Question: I have parsed urls of pdfs and showing pdf on a webView, but my Links inside webviews are not opening in a browser.i have not used CGPDFDocument. my code is simple :). can anyone help me out.i have seen many similar questions but all are using Quartz.
code :-
'''
@class AppDelegate_iPhone;
@interface PdfShowViewController : UIViewController<UIWebViewDelegate> {
IBOutlet UIWebView *pdfWebview;
AppDelegate_iPhone *appDelegate;
NSMutableData *receivedData;
IBOutlet UIActivityIndicatorView *myIndicator;
IBOutlet UIProgressView *progress;
NSURLRequest* DownloadRequest;
NSURLConnection* DownloadConnection;
long long bytesReceived;
long long expectedBytes;
IBOutlet UILabel *downloadLabel;
}
@property (nonatomic,retain) IBOutlet UILabel *downloadLabel;
@property (nonatomic,retain) IBOutlet UIWebView *pdfWebview;
@property (nonatomic,retain) IBOutlet UIActivityIndicatorView *myIndicator;
@property (nonatomic,retain) IBOutlet UIProgressView *progress;
@property (nonatomic,retain) NSMutableData *receivedData;
@property (nonatomic, readonly, retain) NSURLRequest* DownloadRequest;
@property (nonatomic, readonly, retain) NSURLConnection* DownloadConnection;
@property (nonatomic, retain, readwrite) NSURL *openURL;
-(IBAction)onTapBack;
@end
@implementation PdfShowViewController
@synthesize pdfWebview,myIndicator,progress,receivedData,DownloadRequest,DownloadConnection,downloadLabel,openURL;
- (void)connection:(NSURLConnection *)connection didReceiveData:(NSData *)data {
[receivedData appendData:data];
unsigned char byteBuffer[[receivedData length]];
[receivedData getBytes:byteBuffer];
NSLog(@"Data === %ld",receivedData);
NSInteger receivedLen = [data length];
bytesReceived = (bytesReceived + receivedLen);
NSLog(@"received Bytes == %f",bytesReceived);
if(expectedBytes != NSURLResponseUnknownLength)
{
NSLog(@"Expected Bytes in if == %f",expectedBytes);
NSLog(@"received Bytes in if == %f",bytesReceived);
float value = ((float) (bytesReceived *100/expectedBytes))/100;
NSLog(@"Value == %f",value);
progress.progress=value;
}
}
- (void)connection:(NSURLConnection *)connection didFailWithError:(NSError *)error {
[connection release];
}
- (void)connection:(NSURLConnection *)connection didReceiveResponse:(NSURLResponse *)response {
expectedBytes = [response expectedContentLength];
NSLog(@"%f",expectedBytes);
}
- (void)connectionDidFinishLoading:(NSURLConnection *)connection {
[myIndicator stopAnimating];
[myIndicator removeFromSuperview];
[progress setHidden:YES];
[downloadLabel setHidden:YES];
NSArray *paths = NSSearchPathForDirectoriesInDomains(NSDocumentDirectory, NSUserDomainMask, YES);
NSString *documentsDirectory = [paths objectAtIndex:0];
NSString *pdfPath = [documentsDirectory stringByAppendingPathComponent:@"iPhonePdf.pdf"];
unsigned char byteBuffer[[receivedData length]];
[receivedData getBytes:byteBuffer];
[self.receivedData writeToFile:pdfPath atomically:YES];
[DownloadConnection release];
//Now create Request for the file that was saved in your documents folder
NSURL *url = [NSURL fileURLWithPath:pdfPath];
NSURLRequest *requestObj = [NSURLRequest requestWithURL:url];
[pdfWebview setScalesPageToFit:YES];
[pdfWebview loadRequest:requestObj];
}
-(BOOL)webView:(UIWebView *)webView1 shouldStartLoadWithRequest:(NSURLRequest *)request navigationType:(UIWebViewNavigationType)navigationType
{
NSURL *requestURL = [request URL];
if(navigationType==UIWebViewNavigationTypeLinkClicked)
{
[[UIApplication sharedApplication] openURL:requestURL];
return NO;
}
else
{
return YES;
}
}
// Implement viewDidLoad to do additional setup after loading the view, typically from a nib.
- (void)viewDidLoad {
[super viewDidLoad];
pdfWebview.delegate = self;
appDelegate = (AppDelegate_iPhone *)[[UIApplication sharedApplication] delegate];
[downloadLabel setText:@"Downloading..."];
[downloadLabel setHidden:NO];
[myIndicator setActivityIndicatorViewStyle:UIActivityIndicatorViewStyleWhiteLarge];
myIndicator.hidesWhenStopped = YES;
[myIndicator startAnimating];
// NSString *urlString = [appDelegate.currentBookPressed stringByAddingPercentEscapesUsingEncoding:NSASCIIStringEncoding];
NSString *urlString = [appDelegate.currentBookPressed stringByAddingPercentEscapesUsingEncoding:NSUTF8StringEncoding];
// NSLog(@"The Url Stirng=======%@",urlString);
NSURL *targetURL = [NSURL URLWithString:urlString];
//NSLog(@"Trageted String ------======++++++++%@",targetURL);
DownloadRequest = [NSURLRequest requestWithURL:targetURL cachePolicy:NSURLRequestReturnCacheDataElseLoad timeoutInterval:1200.0];
DownloadConnection = [[NSURLConnection alloc] initWithRequest:DownloadRequest delegate:self];
if (DownloadConnection) {
receivedData = [[NSMutableData data]retain];
}
[pdfWebview setScalesPageToFit:YES];
[pdfWebview loadRequest:DownloadRequest];
}
-(IBAction)onTapBack
{
[self dismissModalViewControllerAnimated:YES];
}
@end
'''
here is the link which i am trying to open but not opening :-

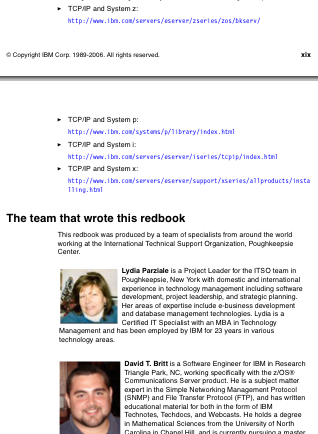
Answer: No, links inside pdf files loaded in a UIWebView won't open when you tap them by default.
You can go the hard way and parse the links out using Quartz as is shown in <URL>.
Or, instead of loading a pdf, can you convert the content you are loading to an html file instead? That would be easier, and the links should work then.